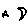
Label: moon